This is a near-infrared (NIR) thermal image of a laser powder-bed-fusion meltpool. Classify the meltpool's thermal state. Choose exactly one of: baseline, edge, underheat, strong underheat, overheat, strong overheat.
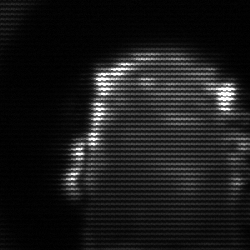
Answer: baseline